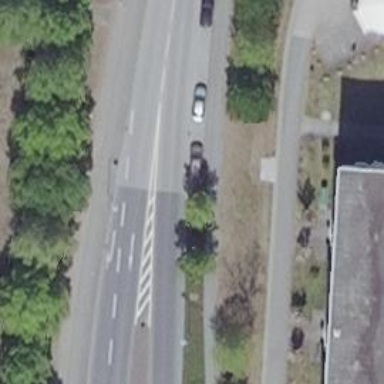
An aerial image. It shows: Residential road with sidewalks on both sides and separate cycle track.